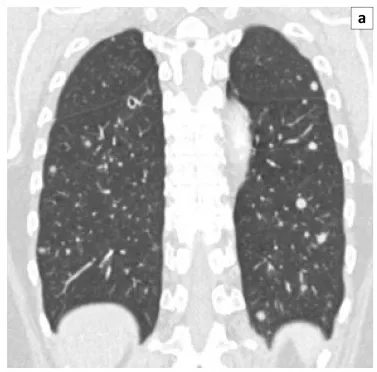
Coronal multiplanar reformatted images depicts the progression of solid pulmonary nodules to.
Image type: radiology (ct)